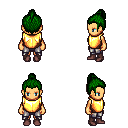
a pixel art fantasy rpg character, female body template, human, tanned skin, gold chest armor, metal pants, green short topknot hairstyle, maroon shoes, four views (front, back, left, right), 2x2 character sprite sheet, small pixel art, hard edges, no anti-aliasing